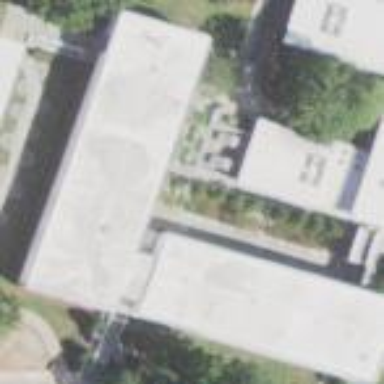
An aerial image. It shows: College building.